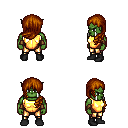
a pixel art fantasy rpg character, male body template, orc, green skin, gold chest armor, gold greaves, brunette left-swept hairstyle, cloth bracers, black shoes, four views (front, back, left, right), 2x2 character sprite sheet, small pixel art, hard edges, no anti-aliasing